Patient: sex M, age 35
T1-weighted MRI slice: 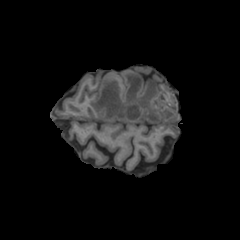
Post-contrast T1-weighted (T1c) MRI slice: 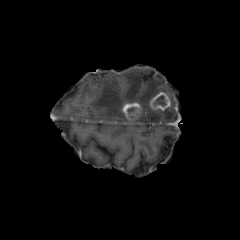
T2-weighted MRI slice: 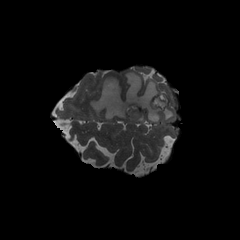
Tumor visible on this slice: yes
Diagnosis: Glioblastoma, IDH-wildtype
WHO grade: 4